Question: I am trying to generate a pdf file, using python reportlab, but is seems image is displayed with strange black border in pdf.
Here is the code:
'''
# Standalone script to generate pdf lessons
from reportlab.pdfgen import canvas
def hello(c):
c.drawImage("./media/files/1.png", 0, 600, 350, 350)
c = canvas.Canvas("hello.pdf")
hello(c)
c.showPage()
c.save()
'''
The image I am trying to add is here
Can somebody advice why the black line on the left have appeared, and how to fix it?
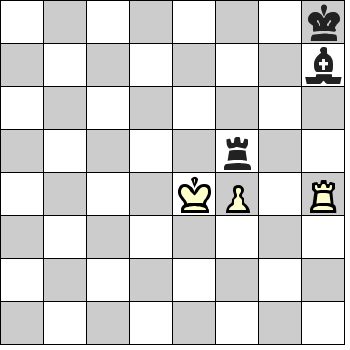
Answer: The problem isn't with a border, rather your chessboard has transparent pixels on the right and bottom sides, and reportlab isn't recognizing the alpha channel and is painting the transparent section as black:

Using 'mask='auto'' tells drawImage to use the alpha channel in your PNG, so the background shows through:
'''
c.drawImage("./media/files/1.png", 0, 600, 350, 350, mask='auto')
'''